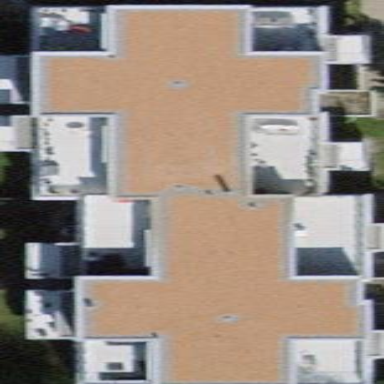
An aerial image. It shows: Residential building with flat roof.